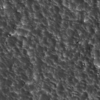
Label: not_dusty